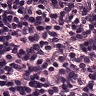
Metastatic tissue present: no